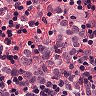
Metastatic tissue present: yes